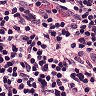
Metastatic tissue present: no